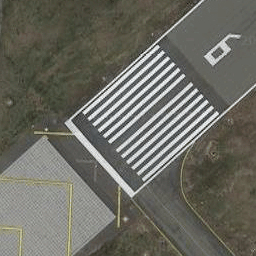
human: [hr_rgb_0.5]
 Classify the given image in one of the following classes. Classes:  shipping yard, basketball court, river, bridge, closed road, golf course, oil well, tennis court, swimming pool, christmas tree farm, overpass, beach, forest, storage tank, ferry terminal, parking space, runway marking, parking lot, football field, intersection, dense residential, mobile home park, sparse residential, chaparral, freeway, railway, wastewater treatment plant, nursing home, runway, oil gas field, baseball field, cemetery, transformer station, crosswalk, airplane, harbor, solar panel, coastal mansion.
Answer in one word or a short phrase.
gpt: runway